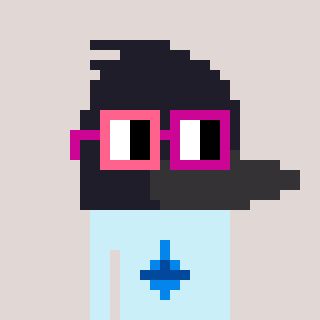
a pixel art character with square pink and red glasses, a raven-shaped head and a cold-colored body on a warm background